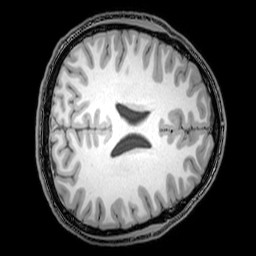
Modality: T1w
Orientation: axial
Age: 20
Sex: male
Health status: healthy
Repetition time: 0.081 s
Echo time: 0.037 s